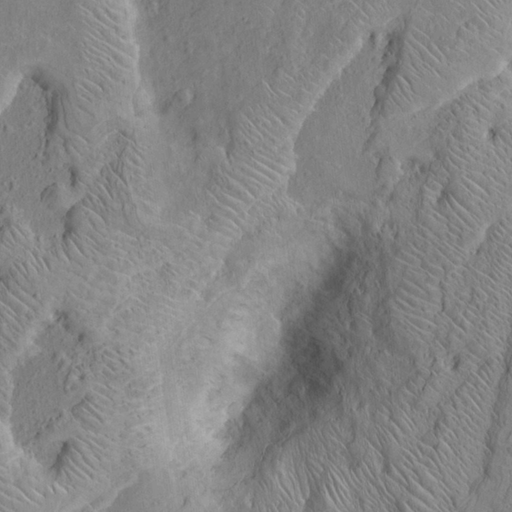
Classes present: Background, Cone